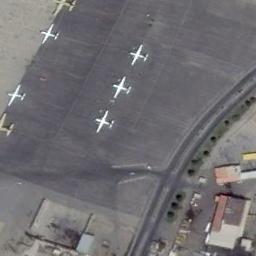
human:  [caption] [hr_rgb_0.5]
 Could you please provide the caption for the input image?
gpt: Seven airplanes are parked on the open place .

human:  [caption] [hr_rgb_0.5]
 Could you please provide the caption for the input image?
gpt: Five white planes and two yellow planes parked in two rows on the ground .

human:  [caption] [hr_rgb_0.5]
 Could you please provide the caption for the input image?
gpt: Some planes parked in two lines on the airport while some buildings and bushes behind them .

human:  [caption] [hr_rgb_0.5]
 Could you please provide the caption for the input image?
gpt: Several planes of different sizes are parked in a clearing, With many buildings next to the plane .

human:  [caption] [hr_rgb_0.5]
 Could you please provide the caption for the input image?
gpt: Seven planes are in the parking lot next to the building .